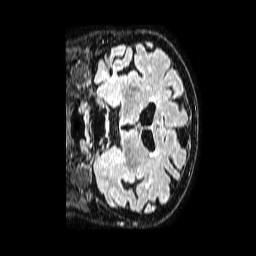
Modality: FLAIR
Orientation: coronal
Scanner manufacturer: philips
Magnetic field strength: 1.5 T
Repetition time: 4.8 s
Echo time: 0.3 s